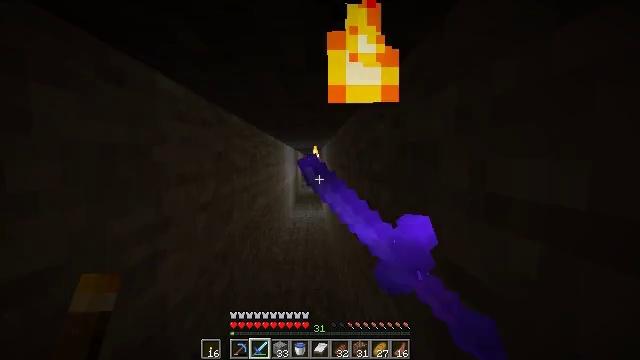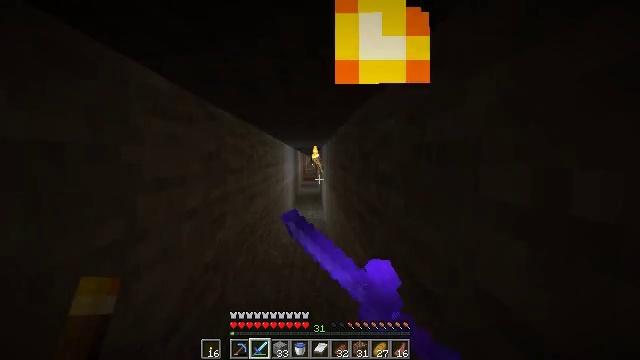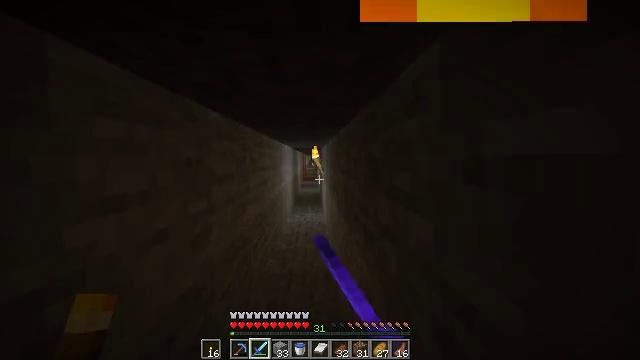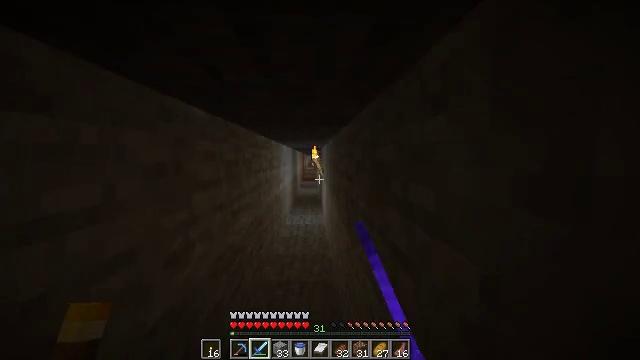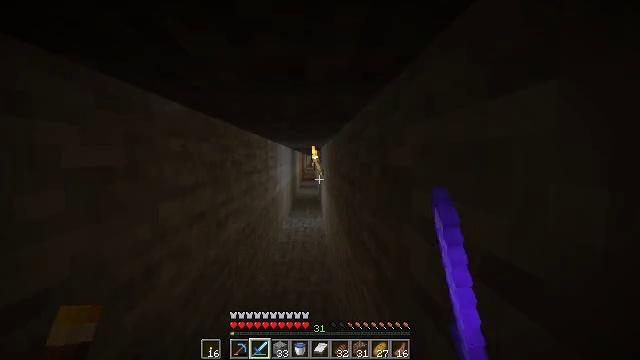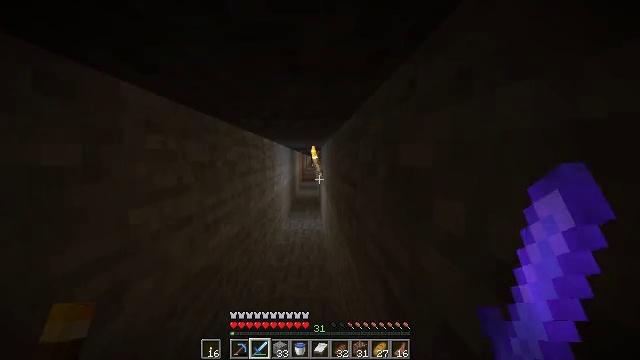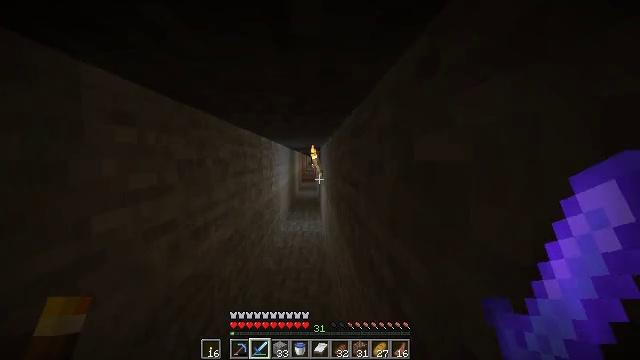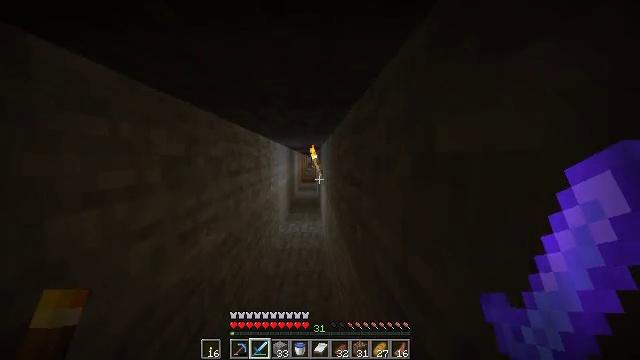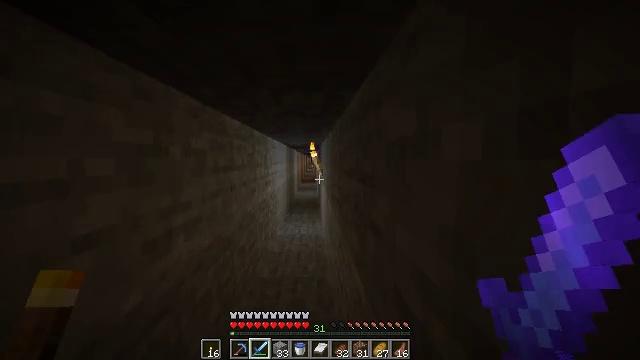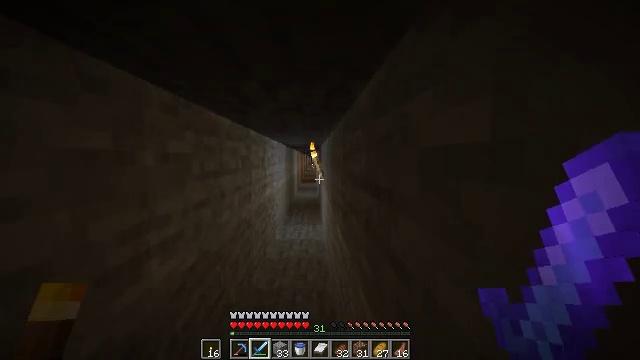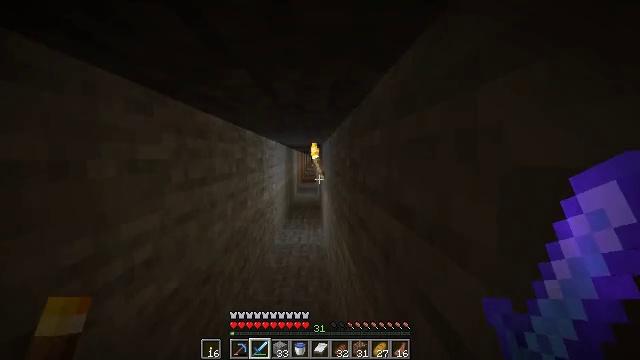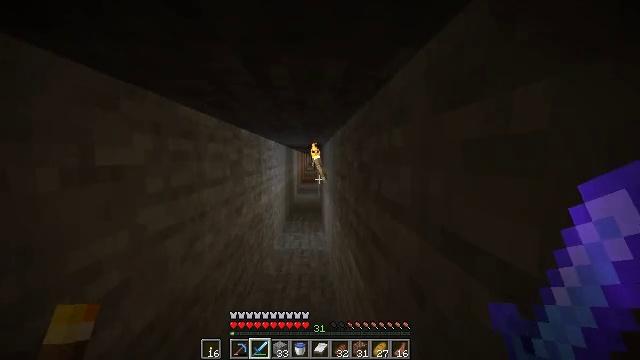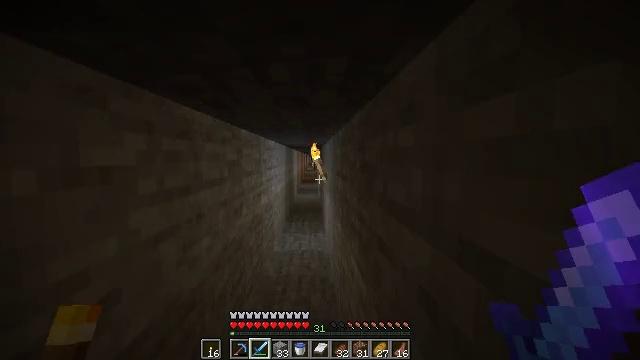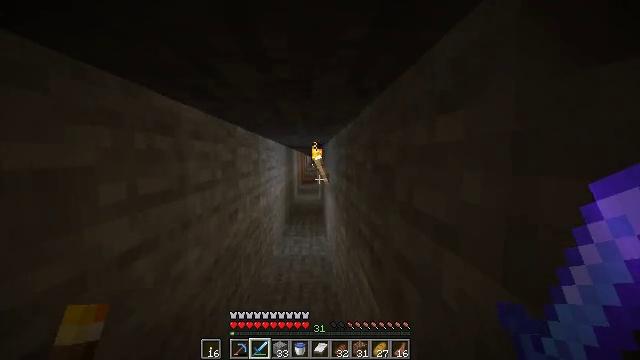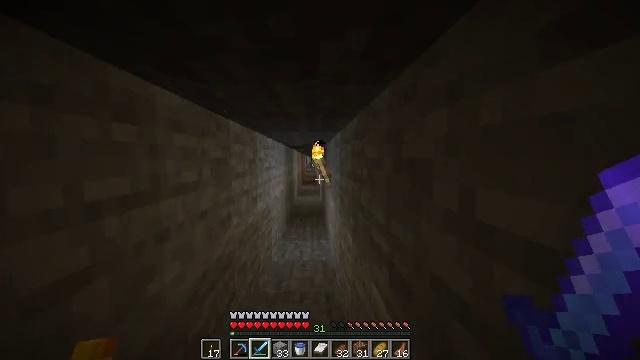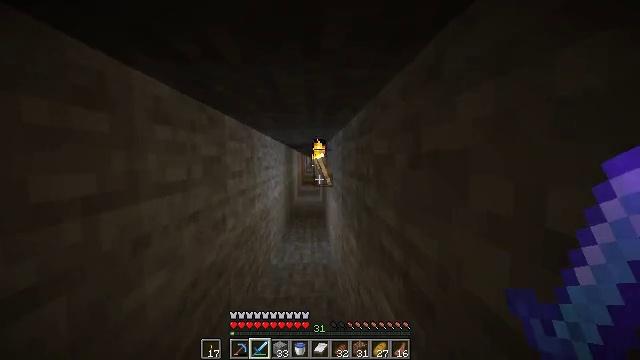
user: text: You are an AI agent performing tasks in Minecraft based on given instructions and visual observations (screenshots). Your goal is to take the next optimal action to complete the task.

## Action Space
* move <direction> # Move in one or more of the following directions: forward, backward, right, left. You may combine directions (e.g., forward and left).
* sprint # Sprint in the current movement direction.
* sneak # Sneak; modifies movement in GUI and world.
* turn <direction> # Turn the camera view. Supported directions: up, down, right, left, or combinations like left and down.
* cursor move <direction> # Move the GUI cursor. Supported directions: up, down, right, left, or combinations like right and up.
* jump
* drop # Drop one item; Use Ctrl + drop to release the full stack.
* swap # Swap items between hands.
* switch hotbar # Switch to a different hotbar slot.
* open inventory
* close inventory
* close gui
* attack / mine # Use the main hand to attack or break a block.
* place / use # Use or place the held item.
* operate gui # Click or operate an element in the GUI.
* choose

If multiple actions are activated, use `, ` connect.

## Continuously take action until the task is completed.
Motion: motion action
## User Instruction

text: Destroy the wall torch to gather it.
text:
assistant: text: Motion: move forward, sprint, attack / mine
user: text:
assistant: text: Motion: move forward, sprint
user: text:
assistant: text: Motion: move forward, sprint
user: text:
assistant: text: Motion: move forward, sprint
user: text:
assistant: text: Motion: move forward, sprint
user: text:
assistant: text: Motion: move forward, sprint
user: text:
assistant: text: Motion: move forward, sprint
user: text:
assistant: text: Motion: move forward, sprint
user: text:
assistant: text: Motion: move forward, sprint
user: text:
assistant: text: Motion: move forward, sprint
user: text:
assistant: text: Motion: move forward, sprint
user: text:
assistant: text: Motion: move forward, sprint
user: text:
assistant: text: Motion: move forward, sprint
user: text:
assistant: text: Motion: move forward, sprint
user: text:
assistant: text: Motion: move forward, sprint
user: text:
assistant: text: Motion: move forward, sprint
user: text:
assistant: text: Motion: move forward, sprint
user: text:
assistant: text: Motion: move forward, sprint
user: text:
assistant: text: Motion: move forward, sprint
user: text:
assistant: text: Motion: move forward, sprint
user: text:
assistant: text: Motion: move forward, sprint
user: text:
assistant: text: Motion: move forward, sprint
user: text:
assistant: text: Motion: move forward, sprint, attack / mine
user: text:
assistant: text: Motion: move forward, sprint, attack / mine
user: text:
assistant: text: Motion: move forward, sprint, attack / mine
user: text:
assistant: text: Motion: move forward, sprint, attack / mine
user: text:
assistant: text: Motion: move forward, sprint
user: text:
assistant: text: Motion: move forward, sprint
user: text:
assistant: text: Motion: move forward, sprint
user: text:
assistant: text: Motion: move forward, sprint